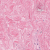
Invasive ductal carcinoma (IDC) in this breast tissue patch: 0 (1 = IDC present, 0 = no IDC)